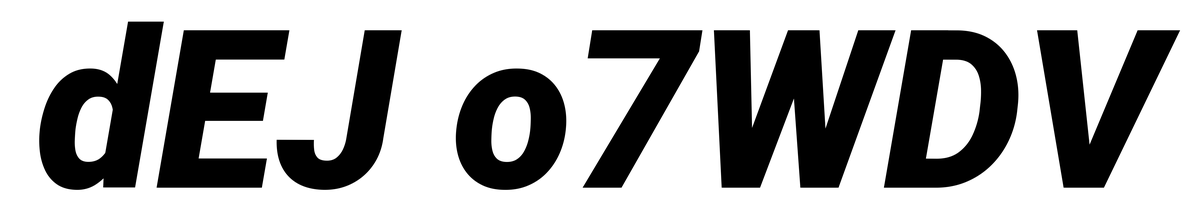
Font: Roboto-Italic_Black_Italic